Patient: sex M, age 28
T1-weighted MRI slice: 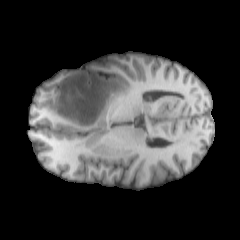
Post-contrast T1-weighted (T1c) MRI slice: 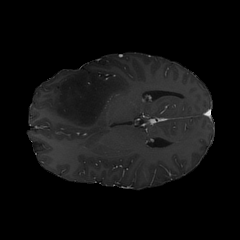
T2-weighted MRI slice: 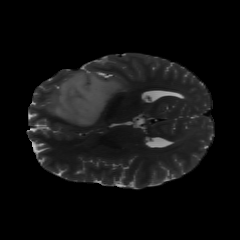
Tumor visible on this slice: yes
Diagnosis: Astrocytoma, IDH-mutant
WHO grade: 2